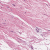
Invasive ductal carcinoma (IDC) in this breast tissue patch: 1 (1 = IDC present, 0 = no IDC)